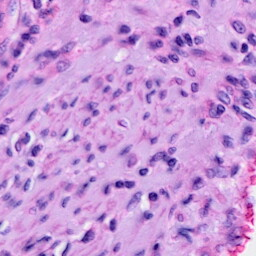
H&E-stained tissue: Cervix